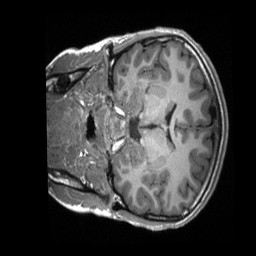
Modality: T1w
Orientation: coronal
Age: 16
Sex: male
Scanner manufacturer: siemens
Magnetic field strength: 3 T
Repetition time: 2.3 s
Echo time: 0.00232 s